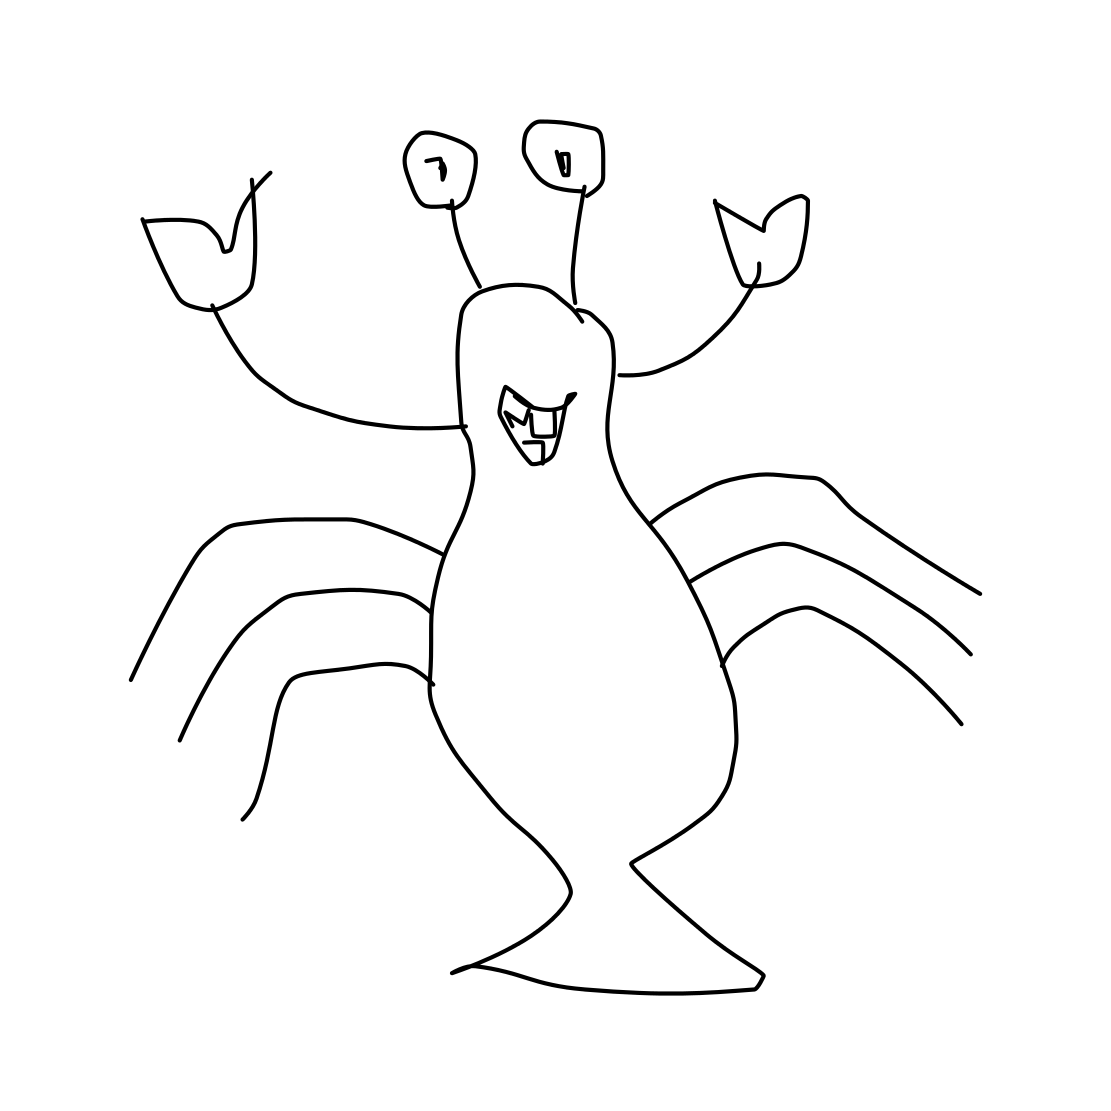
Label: lobster